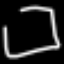
Label: square